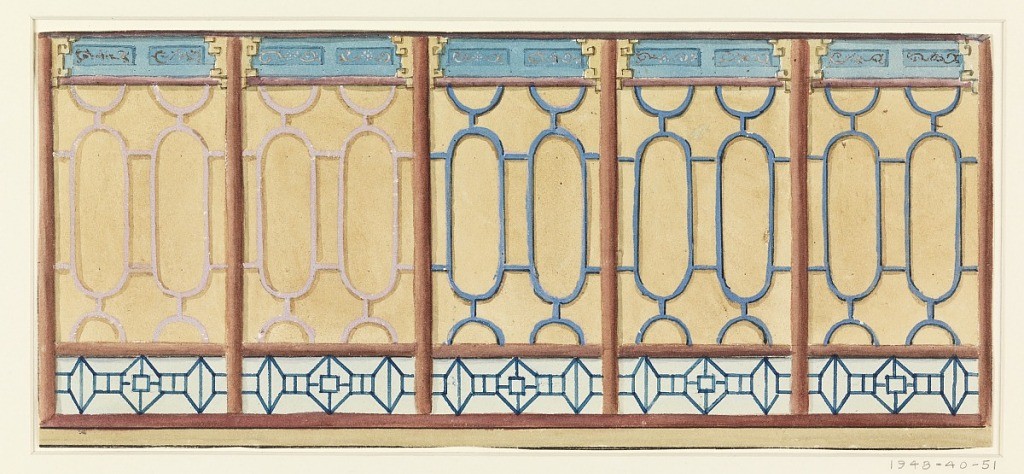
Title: Design for Fretwork, perhaps for the glass passage
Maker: Frederick Crace, English, 1779–1859
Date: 1803 or earlier
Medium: Pen and blue, black ink, brush and watercolor on white wove paper
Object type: Drawing
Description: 1948-40-50-a: Elevation of a section of wall, with the design of...;     1948-40-51: Design for fretwork at the Royal Pavilion, Brighto...